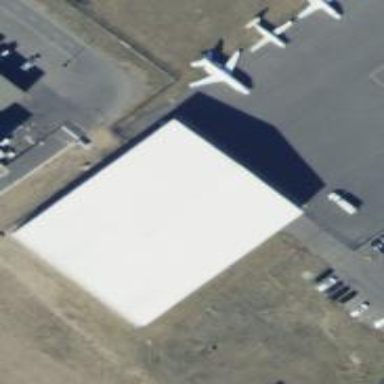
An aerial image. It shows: Hangar building at airport.